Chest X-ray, PA view. Patient: 44 years old, sex M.
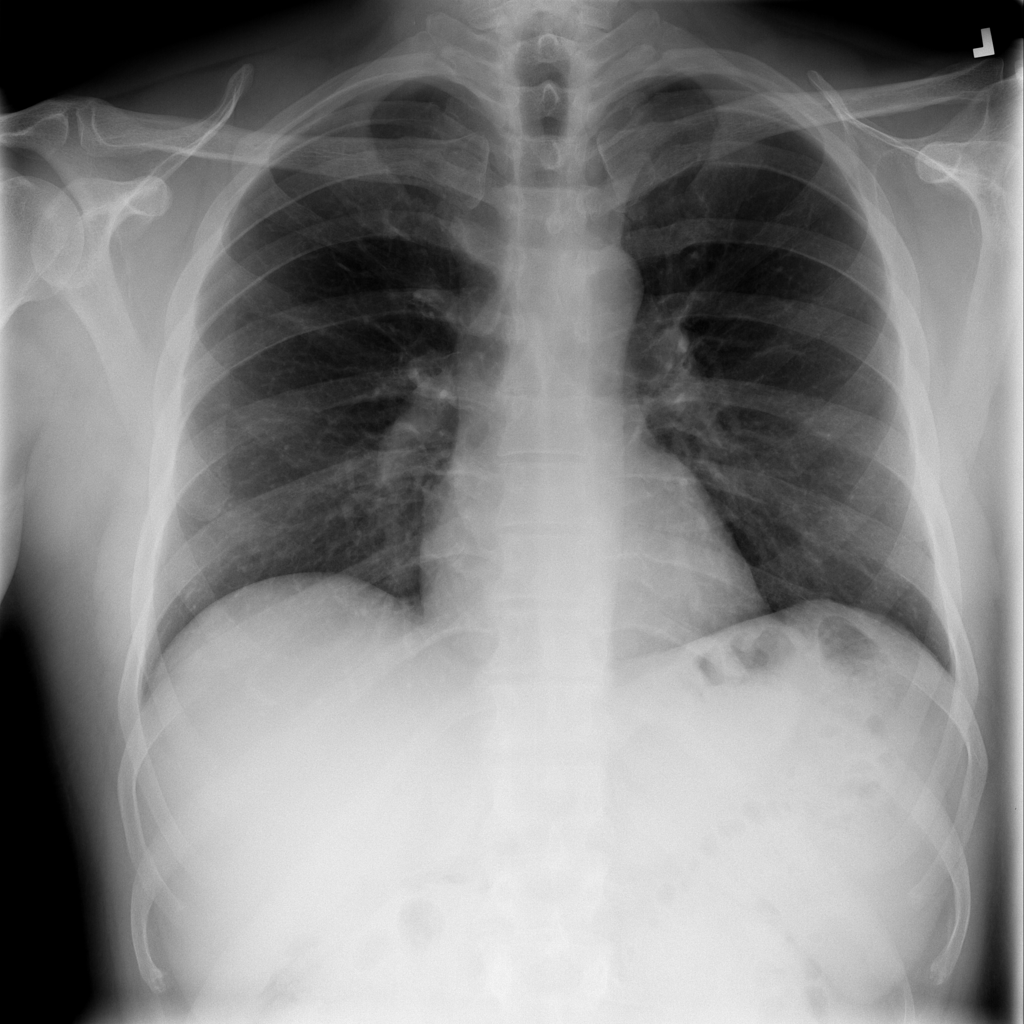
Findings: No Finding